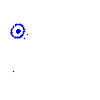
Particle: pion